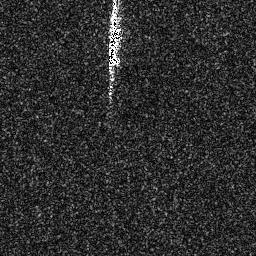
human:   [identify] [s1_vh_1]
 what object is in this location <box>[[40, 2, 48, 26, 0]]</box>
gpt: <ref>1 medium ship at the top</ref>